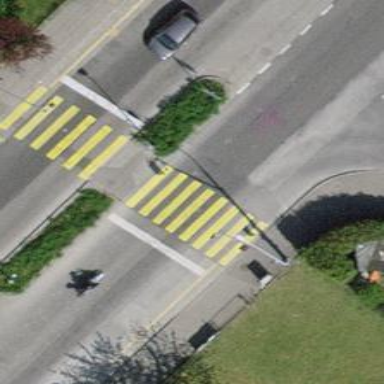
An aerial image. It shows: Road with traffic signals at crossing.